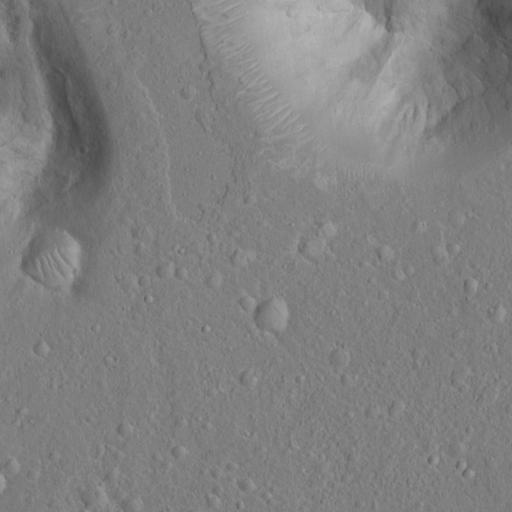
Classes present: Background, Cone